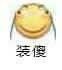
Label: emoji